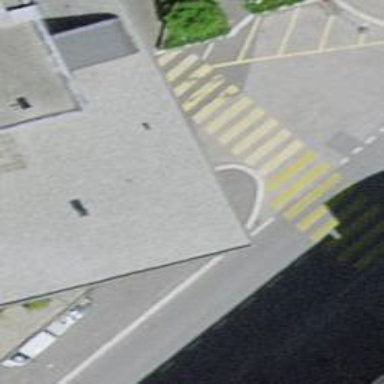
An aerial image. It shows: Parking entrance.